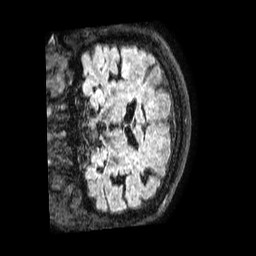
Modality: FLAIR
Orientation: coronal
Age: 50
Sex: male
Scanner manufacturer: philips
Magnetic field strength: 3 T
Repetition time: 4.8 s
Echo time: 0.34 s